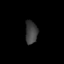
Tissue: prostate
Cell type: T cells
Senescence score: 0.3473
Nuclear area (px): 273
Mean DAPI intensity: 62.19